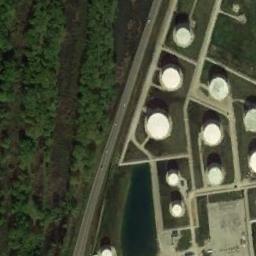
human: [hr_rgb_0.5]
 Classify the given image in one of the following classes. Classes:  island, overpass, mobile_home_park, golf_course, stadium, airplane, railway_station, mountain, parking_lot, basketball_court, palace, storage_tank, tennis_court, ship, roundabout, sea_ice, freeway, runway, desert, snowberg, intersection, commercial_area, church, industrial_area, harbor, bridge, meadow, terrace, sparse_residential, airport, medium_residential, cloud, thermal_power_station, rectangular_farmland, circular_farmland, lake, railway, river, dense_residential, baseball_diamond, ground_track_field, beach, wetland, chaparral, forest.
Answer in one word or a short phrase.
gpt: storage_tank